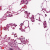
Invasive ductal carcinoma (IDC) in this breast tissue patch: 0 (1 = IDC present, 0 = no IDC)